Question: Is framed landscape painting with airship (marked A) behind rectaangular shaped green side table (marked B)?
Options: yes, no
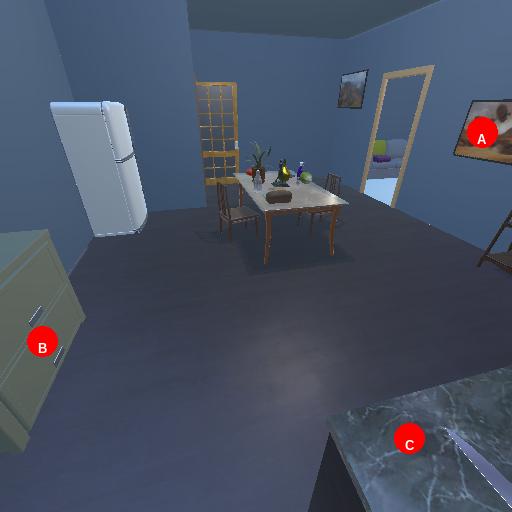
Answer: yes